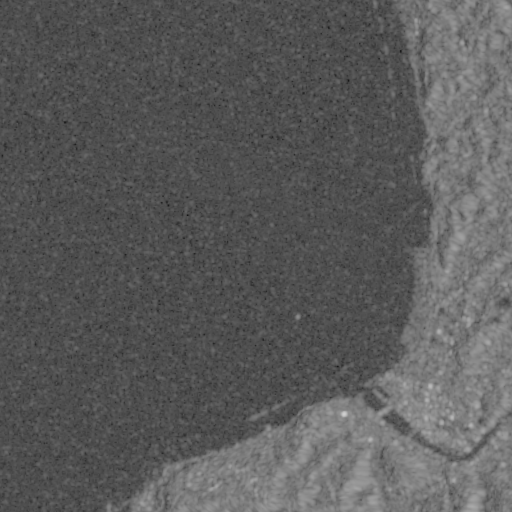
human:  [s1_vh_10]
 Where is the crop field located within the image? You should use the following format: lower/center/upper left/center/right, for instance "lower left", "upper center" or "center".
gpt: The crop field is located in the upper right of the image.
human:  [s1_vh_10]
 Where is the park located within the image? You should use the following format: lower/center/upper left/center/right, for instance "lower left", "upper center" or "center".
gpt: The park is located in the lower right of the image.
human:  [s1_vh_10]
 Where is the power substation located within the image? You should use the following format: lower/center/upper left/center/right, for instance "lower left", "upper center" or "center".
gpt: The power substation is located in the upper right of the image.
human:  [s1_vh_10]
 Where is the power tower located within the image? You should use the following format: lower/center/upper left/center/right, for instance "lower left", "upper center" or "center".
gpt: The power tower is located in the upper right of the image.
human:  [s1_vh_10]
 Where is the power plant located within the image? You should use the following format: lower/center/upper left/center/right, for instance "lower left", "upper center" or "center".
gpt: There is no power plant in the image.

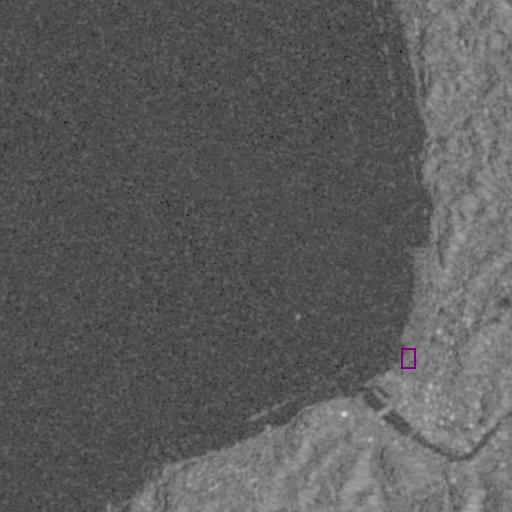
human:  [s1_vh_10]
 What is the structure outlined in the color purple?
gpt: The structure outlined in purple is a parking lot.
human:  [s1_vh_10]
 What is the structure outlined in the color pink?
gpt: There is no pink outline.